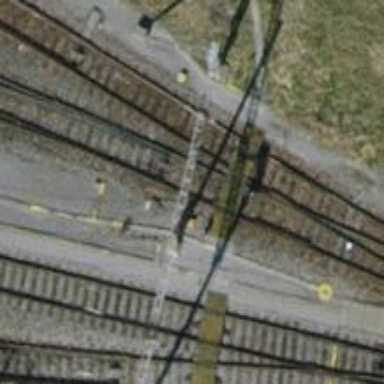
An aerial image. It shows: Railway yard with electrified tracks and single track.